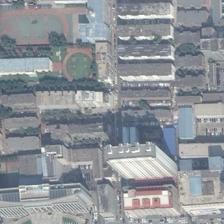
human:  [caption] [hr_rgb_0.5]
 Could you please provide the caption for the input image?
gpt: many tall buildings with parking lot are next to two playgrounds .

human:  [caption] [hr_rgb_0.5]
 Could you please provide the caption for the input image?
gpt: a rectangular field locate in northwest of the residential area .

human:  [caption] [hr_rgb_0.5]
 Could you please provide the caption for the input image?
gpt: a playground with a circle playground next to it is surroundededed by many buildings .

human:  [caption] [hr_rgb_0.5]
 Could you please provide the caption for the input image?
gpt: a round field situates next to a football field .

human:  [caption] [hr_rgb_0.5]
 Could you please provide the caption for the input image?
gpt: two playgrounds is surrounded by trees and houses .